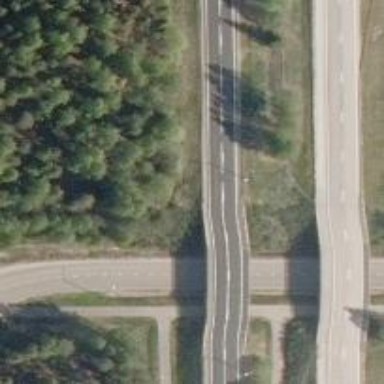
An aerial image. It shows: Secondary road on asphalt bridge.